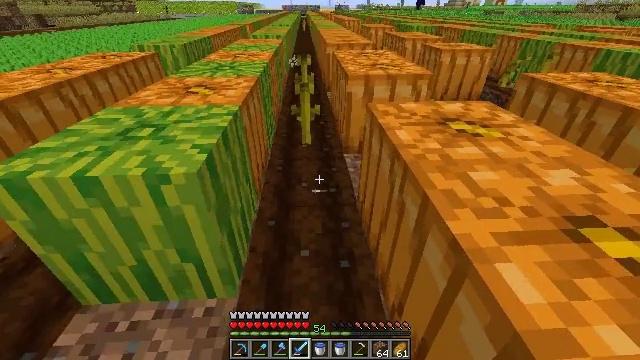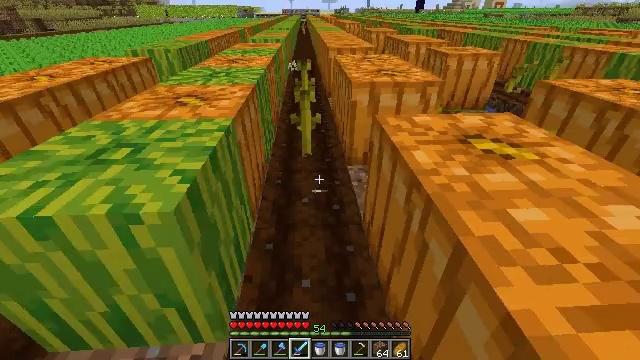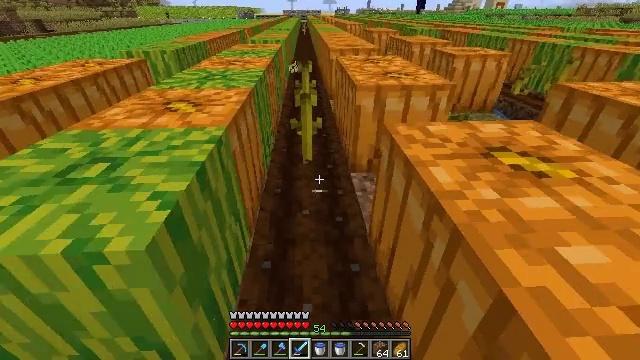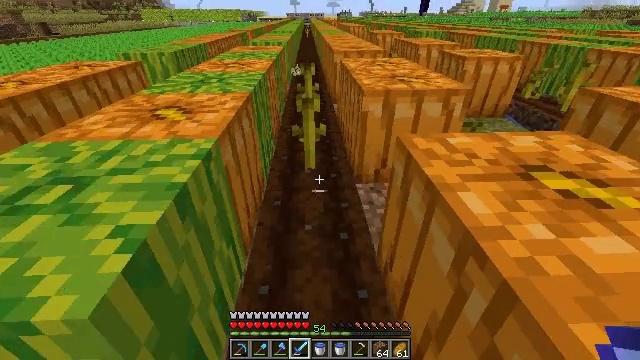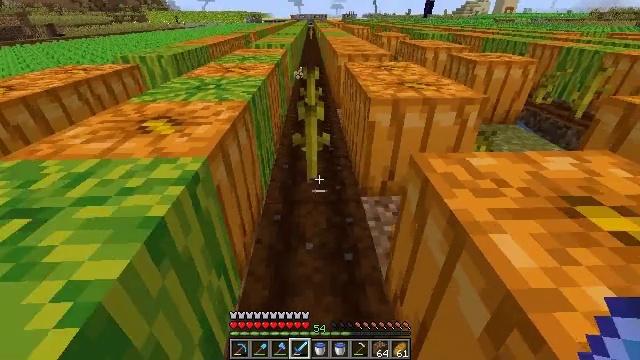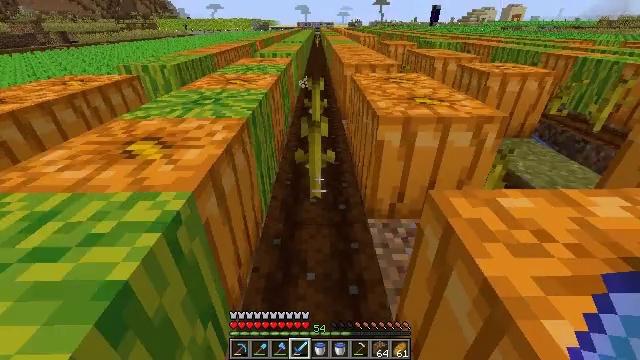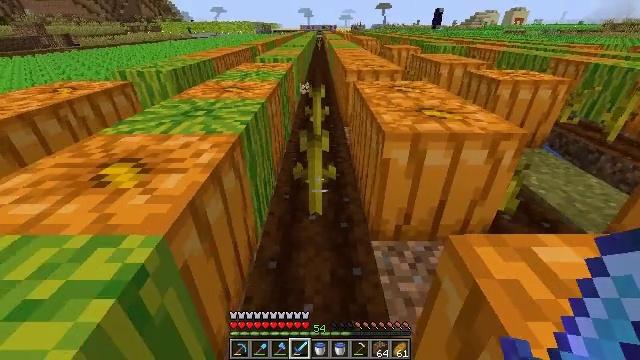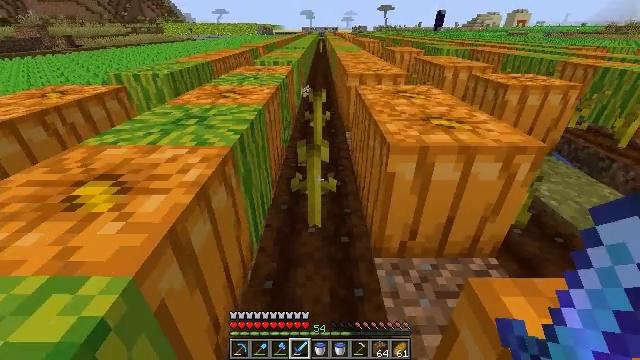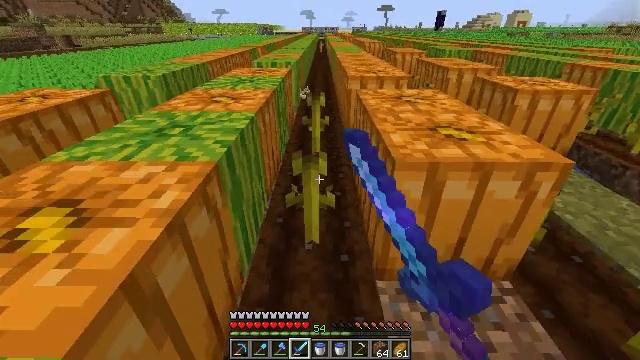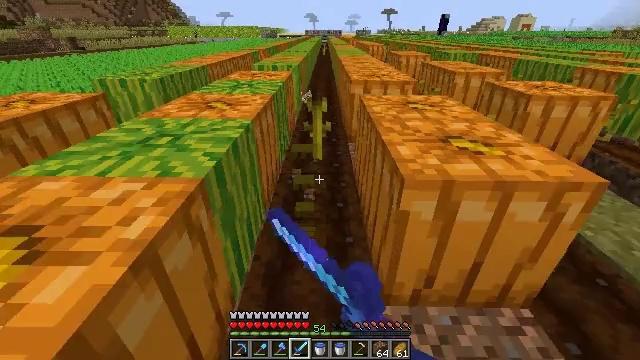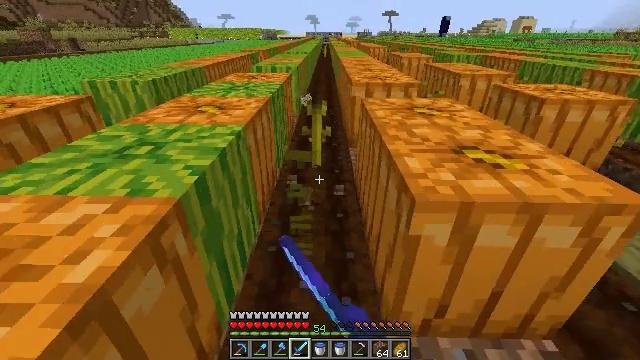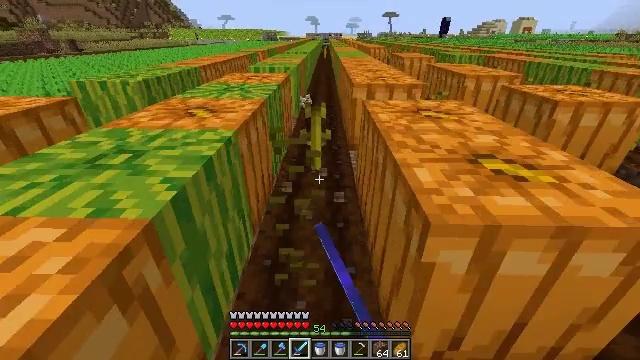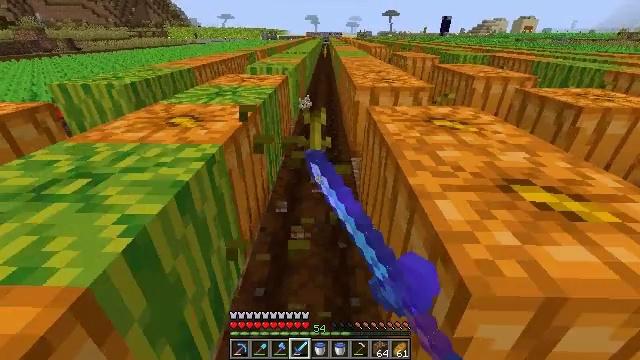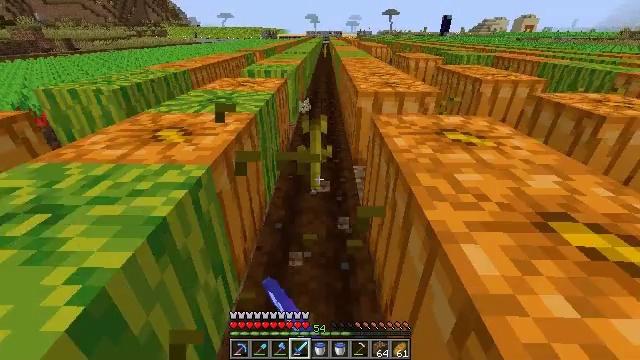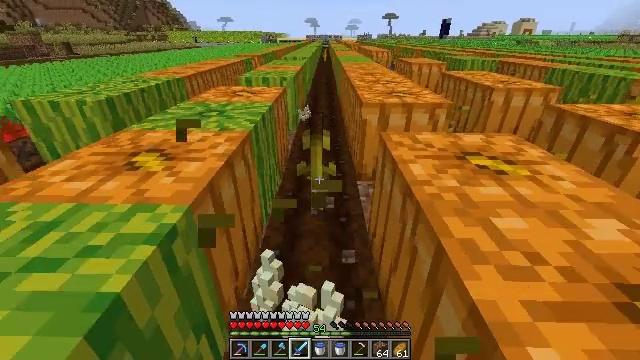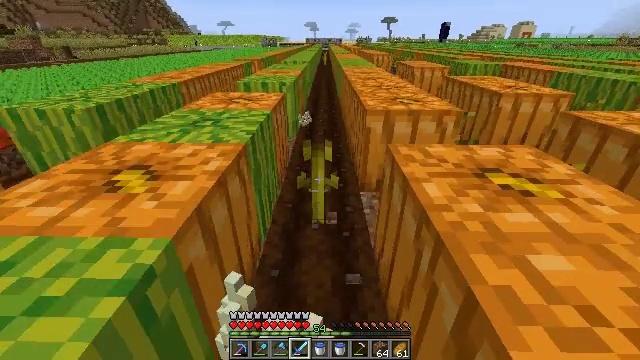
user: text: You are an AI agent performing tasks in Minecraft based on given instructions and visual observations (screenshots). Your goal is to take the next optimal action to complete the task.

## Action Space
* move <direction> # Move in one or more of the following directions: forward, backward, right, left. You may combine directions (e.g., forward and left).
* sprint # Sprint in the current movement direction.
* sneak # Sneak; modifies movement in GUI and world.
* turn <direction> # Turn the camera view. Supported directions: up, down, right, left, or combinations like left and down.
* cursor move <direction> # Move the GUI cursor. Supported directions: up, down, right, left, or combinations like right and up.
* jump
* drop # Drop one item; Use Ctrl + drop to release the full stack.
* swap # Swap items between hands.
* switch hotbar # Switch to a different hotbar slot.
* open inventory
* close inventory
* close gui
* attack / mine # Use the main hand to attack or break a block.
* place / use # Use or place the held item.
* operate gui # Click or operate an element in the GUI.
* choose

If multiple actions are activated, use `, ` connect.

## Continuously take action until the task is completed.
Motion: motion action
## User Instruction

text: Mine the pumpkin stem to harvest it.
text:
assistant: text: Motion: move forward
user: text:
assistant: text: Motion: move forward
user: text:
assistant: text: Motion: move forward
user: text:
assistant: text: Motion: move forward
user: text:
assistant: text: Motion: move forward, turn left and up
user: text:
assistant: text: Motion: move forward
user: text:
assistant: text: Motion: move forward, attack / mine
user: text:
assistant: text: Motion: move forward, attack / mine
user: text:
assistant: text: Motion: move forward, attack / mine
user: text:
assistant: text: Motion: move forward, attack / mine
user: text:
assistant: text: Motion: move forward, attack / mine
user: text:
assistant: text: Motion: move forward
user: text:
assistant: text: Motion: move forward
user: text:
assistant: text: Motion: move forward
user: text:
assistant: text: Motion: move forward
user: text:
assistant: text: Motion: move forward
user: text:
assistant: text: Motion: move forward, attack / mine
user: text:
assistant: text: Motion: move forward, attack / mine
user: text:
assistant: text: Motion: move forward, attack / mine
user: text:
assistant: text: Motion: move forward
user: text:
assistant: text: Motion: move forward
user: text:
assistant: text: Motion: no_op